Interaction volume radius: 10 \u00c5
Interaction volume height: 10 \u00c5
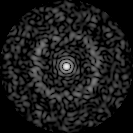
Disorder parameter: 0.8448